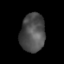
Tissue: lung
Cell type: Others
Senescence score: 0.2417
Nuclear area (px): 919
Mean DAPI intensity: 77.554